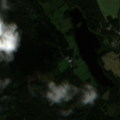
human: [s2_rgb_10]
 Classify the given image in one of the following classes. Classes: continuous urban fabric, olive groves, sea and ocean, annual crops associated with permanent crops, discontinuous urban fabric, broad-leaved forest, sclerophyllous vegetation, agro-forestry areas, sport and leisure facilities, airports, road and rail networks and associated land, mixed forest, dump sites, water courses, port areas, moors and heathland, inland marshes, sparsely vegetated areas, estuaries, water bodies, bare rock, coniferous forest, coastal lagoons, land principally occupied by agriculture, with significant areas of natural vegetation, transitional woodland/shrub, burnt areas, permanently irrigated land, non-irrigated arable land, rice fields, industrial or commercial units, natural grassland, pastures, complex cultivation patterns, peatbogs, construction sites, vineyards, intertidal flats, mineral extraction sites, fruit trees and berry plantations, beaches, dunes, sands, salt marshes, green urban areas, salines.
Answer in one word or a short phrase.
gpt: non-irrigated arable land, land principally occupied by agriculture, with significant areas of natural vegetation, broad-leaved forest, mixed forest, transitional woodland/shrub